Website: home-depot
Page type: billing-address
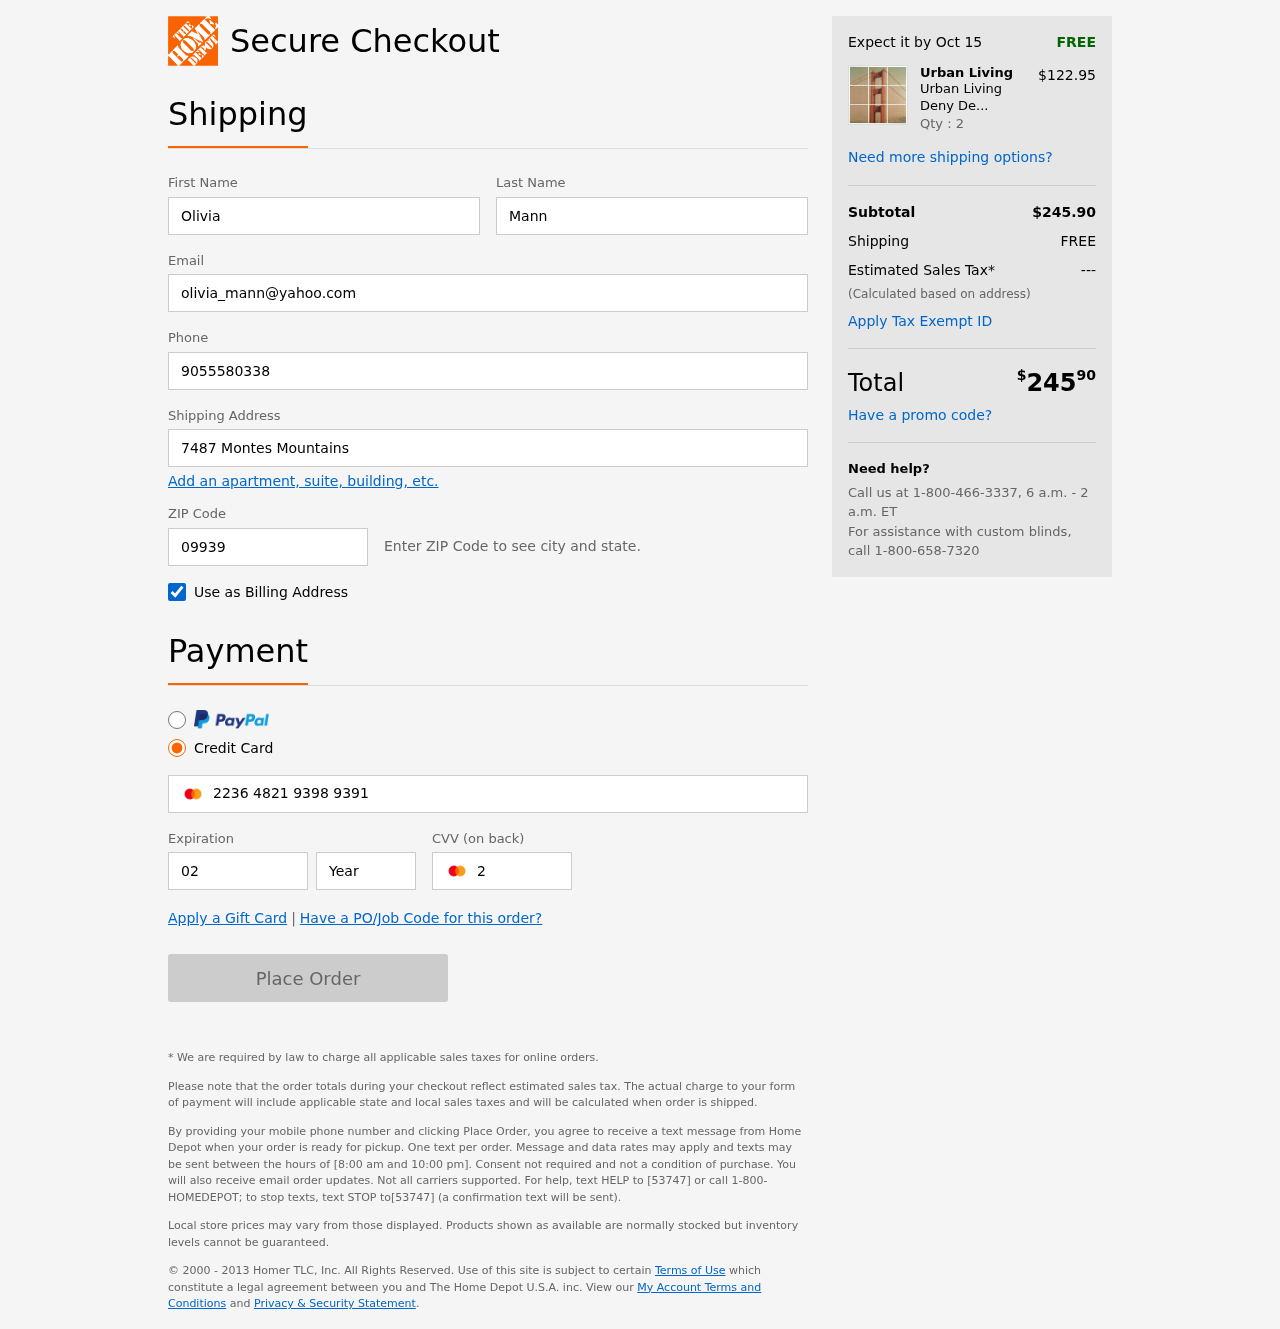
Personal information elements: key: PII_FIRSTNAME
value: Olivia
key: PII_LASTNAME
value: Mann
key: PII_EMAIL
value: olivia_mann@yahoo.com
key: PII_PHONE
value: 9055580338
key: PII_STREET
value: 7487 Montes Mountains
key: PII_POSTCODE
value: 09939
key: PII_CARD_NUMBER
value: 2236 4821 9398 9391
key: PII_CARD_EXPIRY_MONTH
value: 02
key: PII_CARD_CVV
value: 265
Product elements: key: PRODUCT1_BRAND
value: Urban Living
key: PRODUCT1_NAME
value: Urban Living Deny Designs 51865-wwmr01 Wall Art
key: PRODUCT1_PRICE
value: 122.95
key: PRODUCT1_QUANTITY
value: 2
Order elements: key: ORDER_DELIVERY_DATE
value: Oct 15
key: ORDER_SUBTOTAL
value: $245.90
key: ORDER_SHIPPING_COST
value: FREE
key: ORDER_TAX
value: ---
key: ORDER_TOTAL2
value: $24590